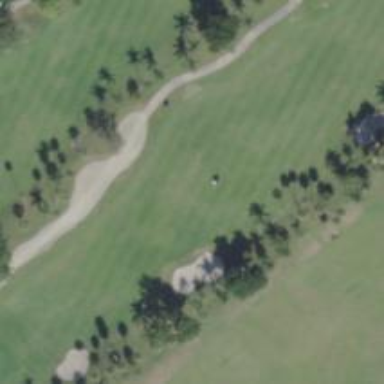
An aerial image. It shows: View of golf hole.